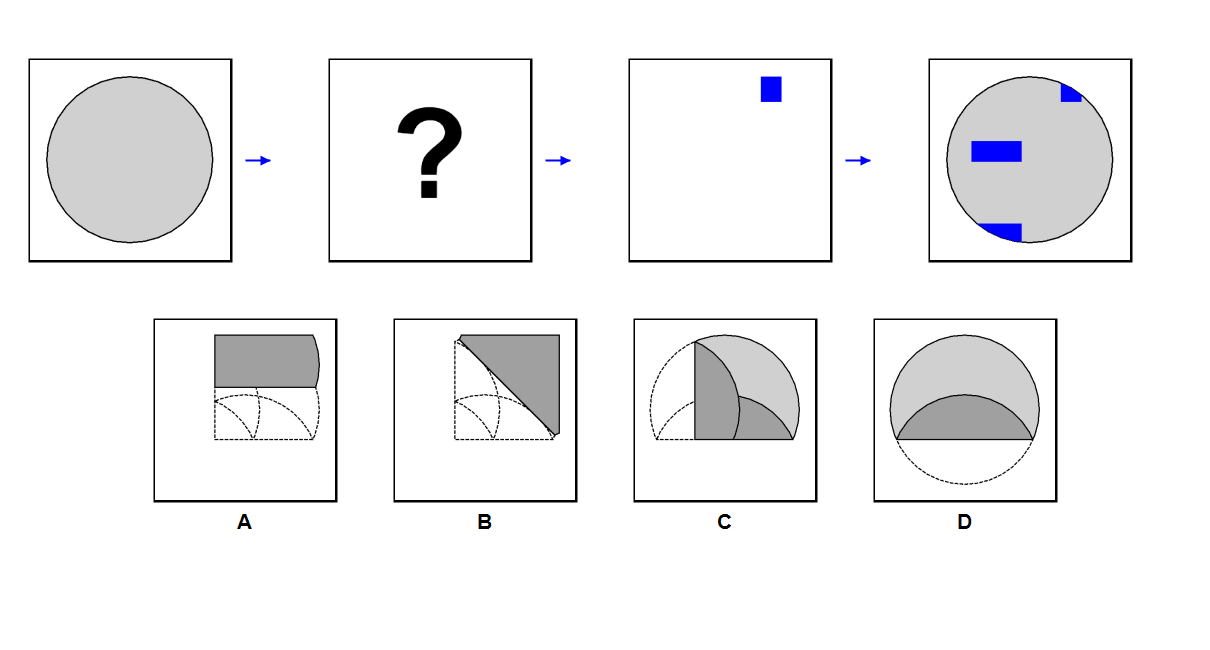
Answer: A